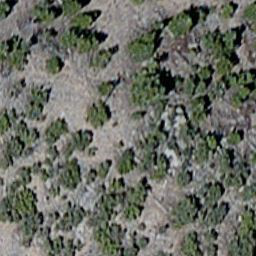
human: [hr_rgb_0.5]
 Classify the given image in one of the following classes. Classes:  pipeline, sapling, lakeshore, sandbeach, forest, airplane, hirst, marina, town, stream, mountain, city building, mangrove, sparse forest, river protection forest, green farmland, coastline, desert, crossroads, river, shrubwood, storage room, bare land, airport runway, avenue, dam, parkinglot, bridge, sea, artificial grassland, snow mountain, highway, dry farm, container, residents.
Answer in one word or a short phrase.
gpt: sparse forest